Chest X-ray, PA view. Patient: 48 years old, sex F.
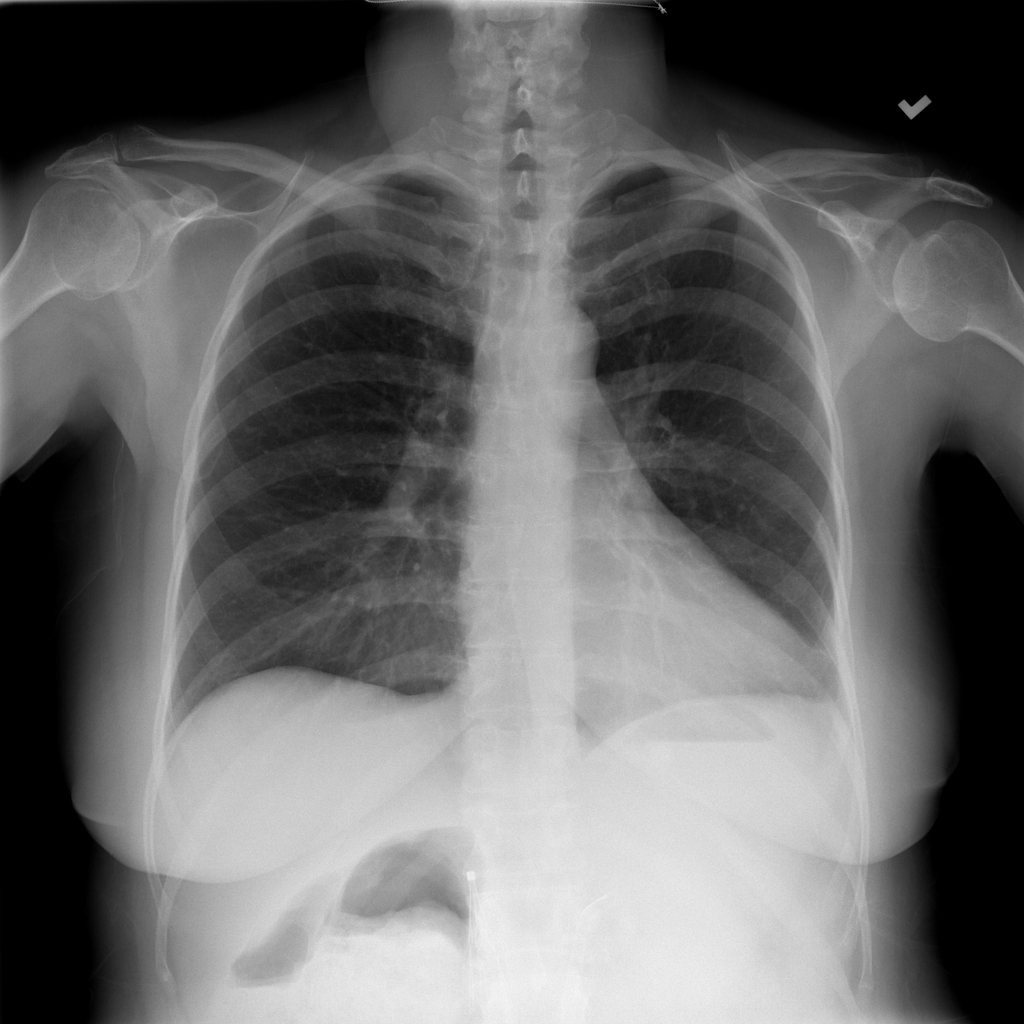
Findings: No Finding